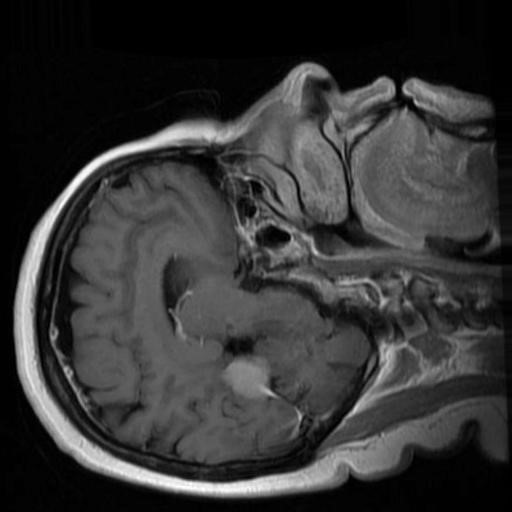
Label: brain_menin